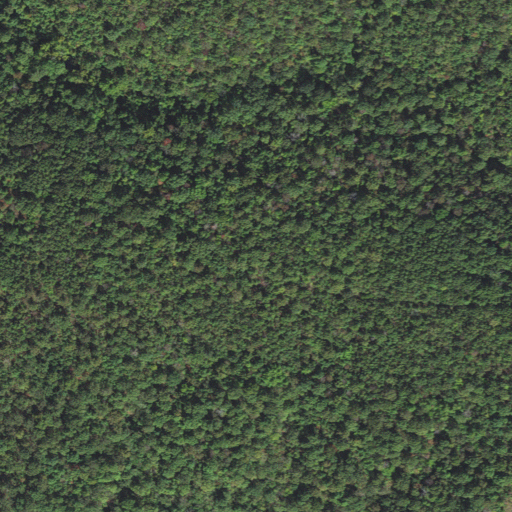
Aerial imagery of ridge(s) in Arkansas named Pilgrim Ridge containing only deciduous forest